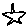
Label: star